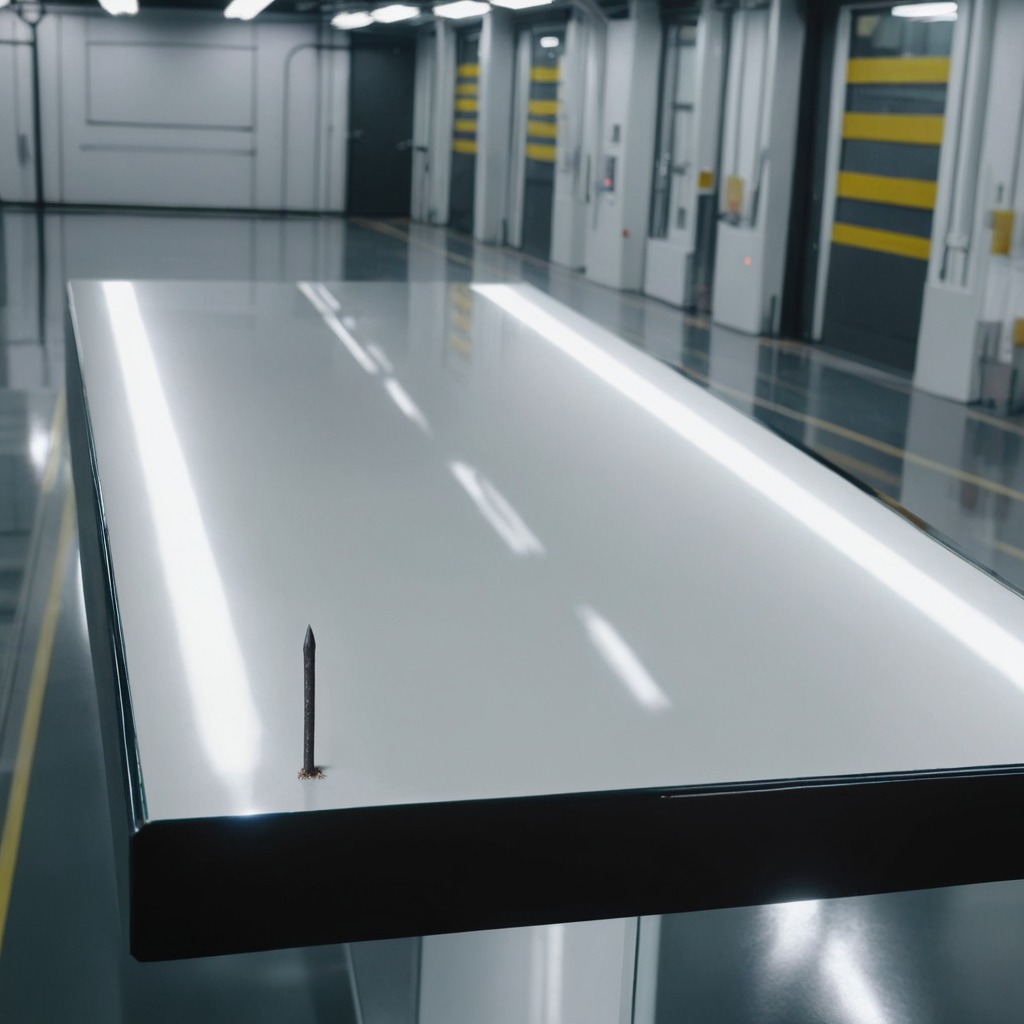
An iron nail is lying on a high-gloss table in a ship maintenance bay industrial lighting.